Here is the raw acceleration-versus-time signal recorded on a bearing housing. Based on the visible evidence, which condition applies: normal, inner_race, outer_race, ball?
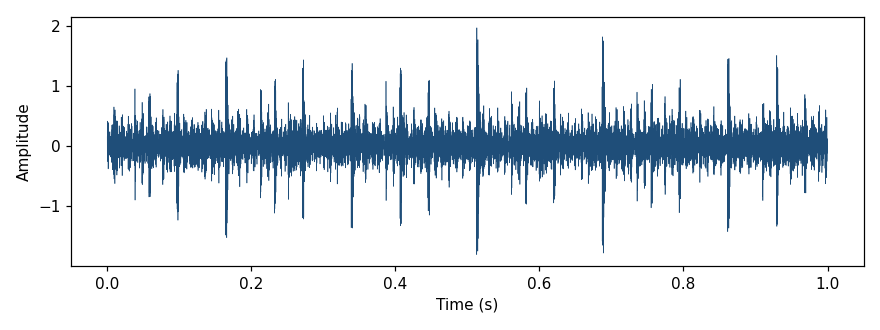
Answer: outer_race